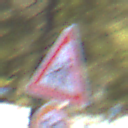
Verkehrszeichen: KinderRechts
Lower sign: Geschwindigkeit90
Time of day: MorningAfternoon
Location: Outdoor (Nature)
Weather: Clear
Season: Winter
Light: Natural